【题型】解答题　【知识点】平面几何　【难度】easy
已知，三角形$ABC$．

\vspace{0.3cm}
\noindent\textbf{(1) 请画出三角形$ABC$绕点$A$逆时针旋转$90^\circ$得到的三角形$AB'C'$，其中$B$点与$B'$点是对应顶点；}
\noindent\textbf{(2) 在（1）的条件下，$\angle BAC=35^\circ$，求$\angle BAC'$的度数．}
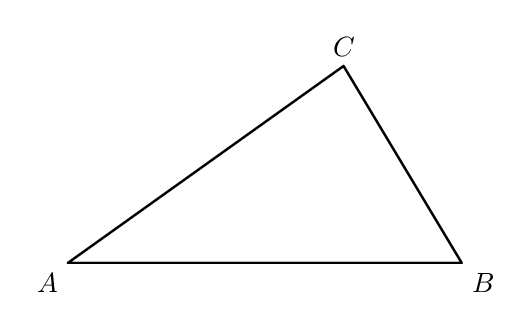
【解答】
\vspace{0.5cm}
\noindent\textbf{【答案】(1) 见解析}
\noindent\textbf{(2) $125^\circ$}

\vspace{0.5cm}
\noindent\textbf{【分析】本题主要考查图形的变换，掌握图形的旋转，及性质是解题的关键．}
\noindent\textbf{（1）三角形$ABC$绕点$A$逆时针旋转$90^\circ$，则对应线段相互垂直，由此即可作图；}
\noindent\textbf{（2）根据旋转的性质可得，$\angle CAC'=90^\circ$，根据$\angle BAC'=\angle CAC'+\angle BAC$，即可求解．}

\vspace{0.5cm}
\noindent\textbf{【详解】（1）解：如图所示，}

\noindent\textbf{$\therefore\triangle AB'C'$即为所求图形．}

\vspace{0.3cm}
\noindent\textbf{（2）解：$\because$三角形$ABC$绕点$A$逆时针旋转$90^\circ$到三角形$AB'C'$的位置，}
\noindent\textbf{$\therefore\angle CAC'=90^\circ$，}
\noindent\textbf{$\because\angle BAC'=\angle CAC'+\angle BAC$，}
\noindent\textbf{$\therefore\angle BAC'=125^\circ$，则$\angle BAC'$是$125^\circ$．}
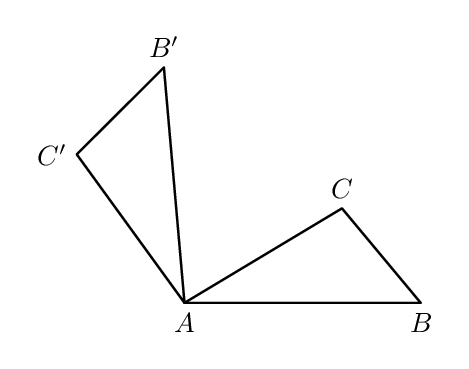